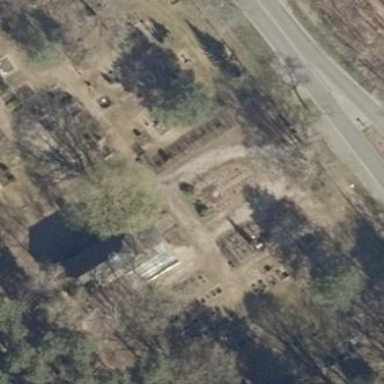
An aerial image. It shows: Cemetery.